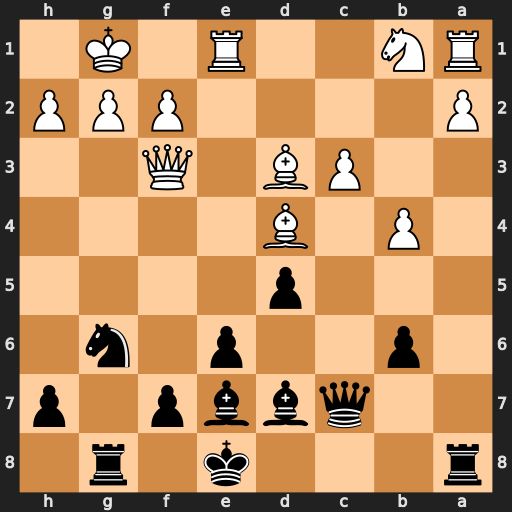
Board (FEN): r3k1r1/2qbbp1p/1p2p1n1/3p4/1P1B4/2PB1Q2/P4PPP/RN2R1K1
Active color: b
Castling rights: q
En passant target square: -
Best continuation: Nh4 Qg3 Rxg3